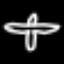
Label: airplane